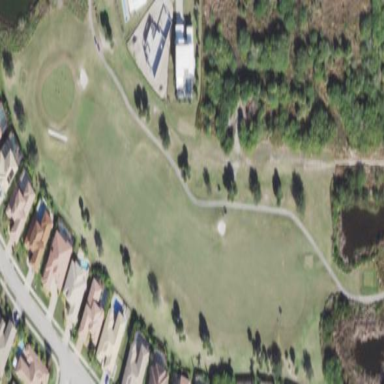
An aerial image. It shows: Rough grassy area used for golf.